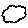
Label: cloud